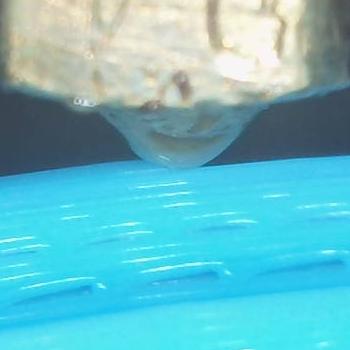
Flow rate: 141%